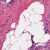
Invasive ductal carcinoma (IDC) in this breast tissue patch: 0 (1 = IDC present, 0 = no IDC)